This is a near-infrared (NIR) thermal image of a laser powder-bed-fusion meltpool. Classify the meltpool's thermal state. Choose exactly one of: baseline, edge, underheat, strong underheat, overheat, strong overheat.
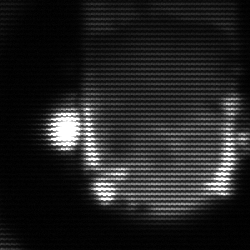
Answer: baseline